Question: I have seen a few threads about using these three functions but I can't get the results I want based on what I read.
I am using SQL SERVER 2012. The table is APXFirm.AdvApp.vPerformance
Here is the table schema

I tried the following query:
'''
USE APXFirm
SELECT PortfolioBaseCode
,COUNT( portfoliobasecode) AS Pcount
FROM APXFirm.AdvApp.vPerformance
WHERE rowtypecode = 'd'
and DetailKeyCode is NOT NULL
and NetOrGrossCode = 'n'
and DetailKeyCode <> 'us'
and PortfolioBaseCode IN ('test','test2')
GROUP BY PortfolioBaseCode,
NetOrGrossCode,
RowTypeCode ,
DetailKeyCode ,
MarketValue
HAVING marketvalue > 1
'''
But this gives me a result like this:
'''
PortfolioBaseCode Pcount
test 1
test 1
test 1
test2 1
test2 1
test2 1
test2 1
'''
I want a result like this
'''
PortfolioBaseCode Pcount
test 3
test2 4
'''
I'm not sure if I need a subquery, a join or to use distinct in the count to achieve this or something else. I did also try this line but it didn't change the result.
'''
,COUNT( DISTINCT portfoliobasecode) AS Pcount
'''
Thanks
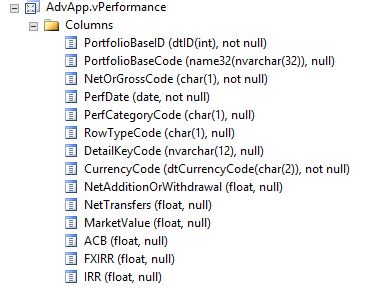
Answer: You have too many columns in the 'group by'. I think you just want:
'''
SELECT PortfolioBaseCode, COUNT( portfoliobasecode) AS Pcount
FROM APXFirm.AdvApp.vPerformance
WHERE rowtypecode = 'd' AND
DetailKeyCode is NOT NULL AND
NetOrGrossCode = 'n' AND
DetailKeyCode <> 'us' AND
PortfolioBaseCode IN ('test', 'test2')
GROUP BY PortfolioBaseCode
HAVING SUM(marketvalue) > 1;
'''
I'm actually not sure what the 'HAVING' clause is supposed to be doing. Perhaps you can remove it. Perhaps you can move the logic 'marketvalue > 1' to the 'WHERE' clause.